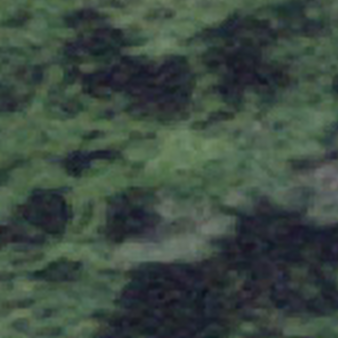
Label: other